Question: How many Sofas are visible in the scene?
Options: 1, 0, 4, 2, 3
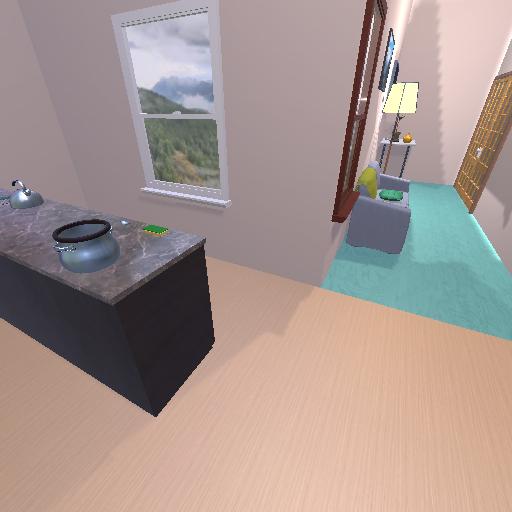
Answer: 1